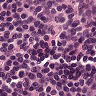
Metastatic tissue present: no